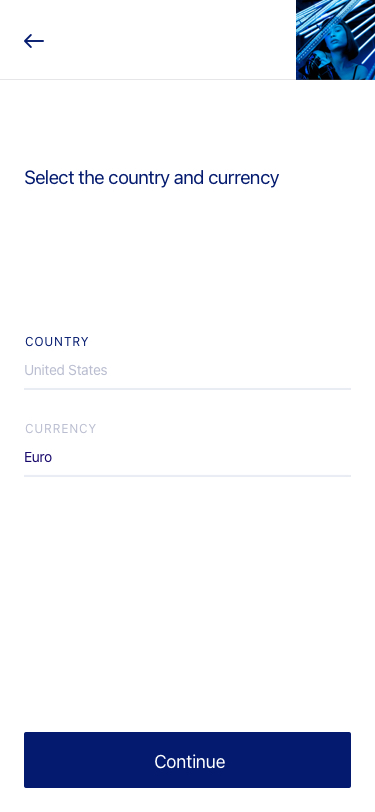
Text in this UI design:
Select the country and currency
Continue